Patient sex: M
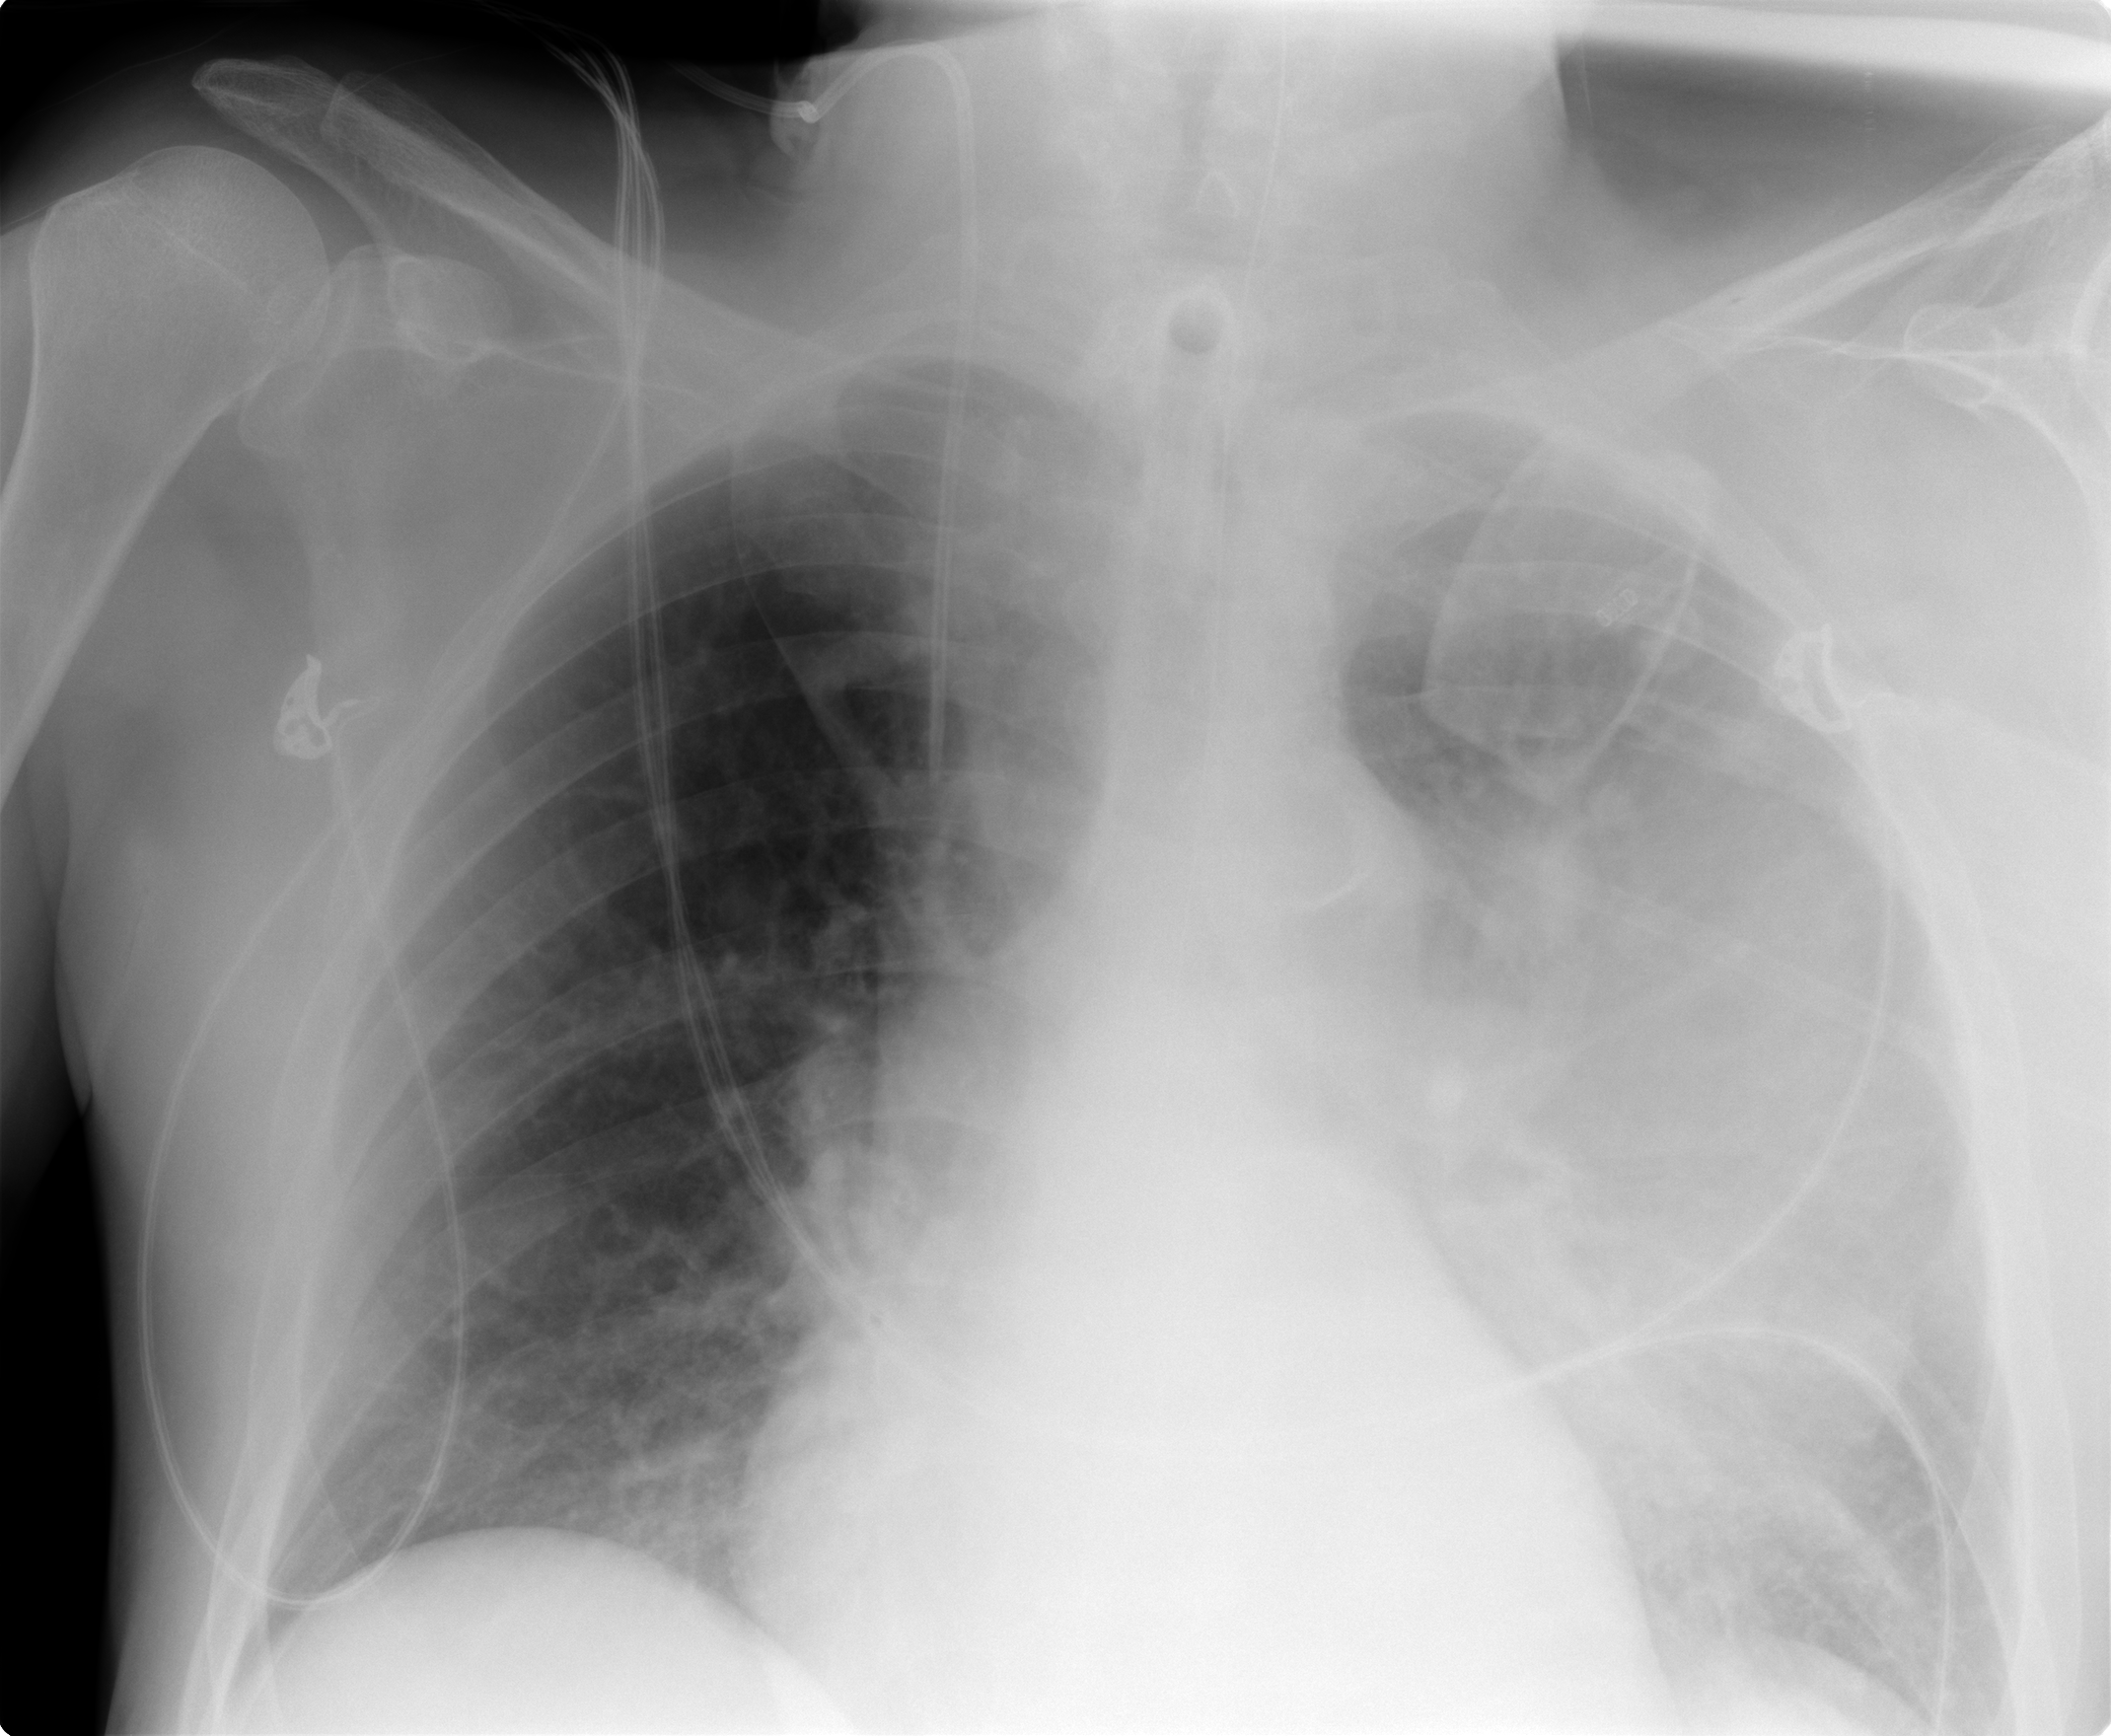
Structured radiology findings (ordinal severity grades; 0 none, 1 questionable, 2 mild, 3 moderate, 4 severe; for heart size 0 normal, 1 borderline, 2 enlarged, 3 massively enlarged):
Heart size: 0
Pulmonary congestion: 0
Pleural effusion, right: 0
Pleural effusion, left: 2
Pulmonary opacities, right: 0
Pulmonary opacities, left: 4
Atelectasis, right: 1
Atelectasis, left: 4